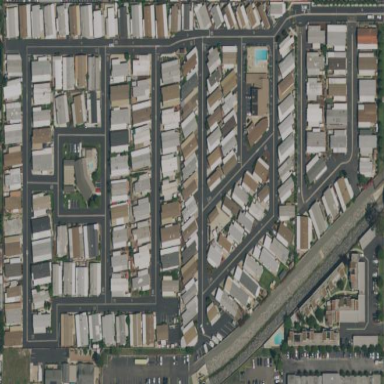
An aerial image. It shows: Residential area designated as trailer park.